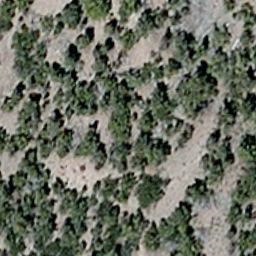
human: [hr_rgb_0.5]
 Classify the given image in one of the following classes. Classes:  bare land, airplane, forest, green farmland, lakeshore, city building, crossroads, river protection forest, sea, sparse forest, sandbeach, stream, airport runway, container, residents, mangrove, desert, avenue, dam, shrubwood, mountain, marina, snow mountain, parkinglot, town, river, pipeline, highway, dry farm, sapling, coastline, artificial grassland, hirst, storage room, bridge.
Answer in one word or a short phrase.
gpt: sparse forest